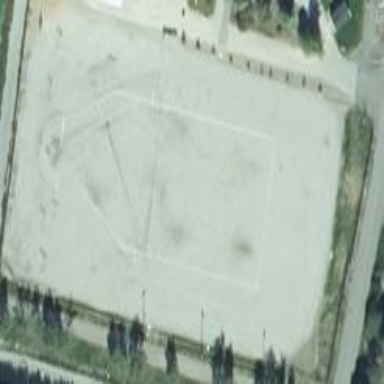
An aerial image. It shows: Paved soccer pitch for leisure land.